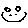
Label: smiley face